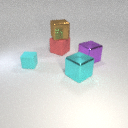
small cyan rubber cube to the left of large purple metal cube